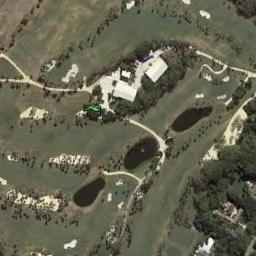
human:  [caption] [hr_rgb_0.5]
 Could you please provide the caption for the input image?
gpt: The picture shows a road with a nearly 180-degree turn .

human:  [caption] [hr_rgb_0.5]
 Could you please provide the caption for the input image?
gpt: The golf course has three lakes, Some fairways, Roads, Barrier trees and sandpits and some houses are also in the golf course .

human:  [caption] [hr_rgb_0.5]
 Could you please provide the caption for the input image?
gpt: On the large turf of the golf course On the large green turf of the golf course there are several bunkers and lakes and several paths and many trees and buildings .

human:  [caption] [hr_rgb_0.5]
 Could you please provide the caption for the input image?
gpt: There are many buildings beside the golf course .

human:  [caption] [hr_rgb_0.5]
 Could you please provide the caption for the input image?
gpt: There are three lakes and many bunkers on the golf course .